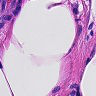
Metastatic tissue present: no